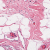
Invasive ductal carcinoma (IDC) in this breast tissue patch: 0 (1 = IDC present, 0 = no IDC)